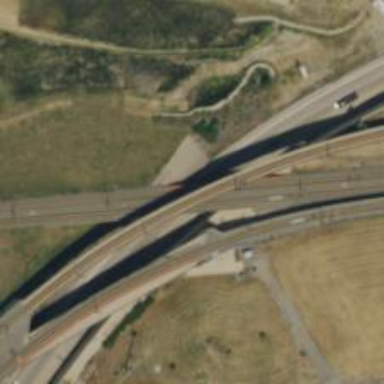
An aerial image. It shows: Bridge for light rail electrified with contact line.